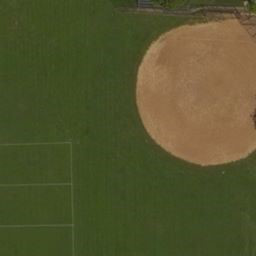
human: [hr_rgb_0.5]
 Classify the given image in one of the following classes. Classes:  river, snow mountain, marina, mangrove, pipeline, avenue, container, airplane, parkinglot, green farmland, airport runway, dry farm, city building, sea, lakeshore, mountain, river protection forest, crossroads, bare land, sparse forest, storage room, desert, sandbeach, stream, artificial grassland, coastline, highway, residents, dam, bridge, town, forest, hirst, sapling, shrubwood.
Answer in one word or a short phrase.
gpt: artificial grassland